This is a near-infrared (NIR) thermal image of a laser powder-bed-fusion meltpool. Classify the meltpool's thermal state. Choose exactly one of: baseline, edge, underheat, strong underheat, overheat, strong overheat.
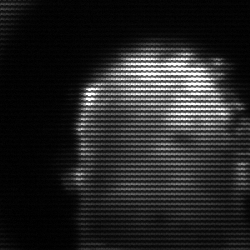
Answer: baseline